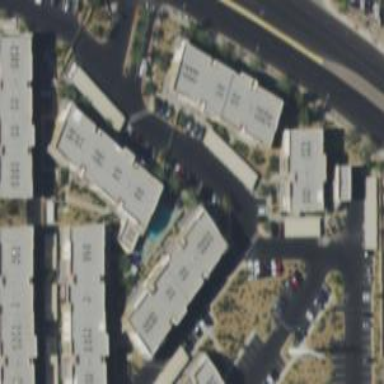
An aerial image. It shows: Residential area with apartments.